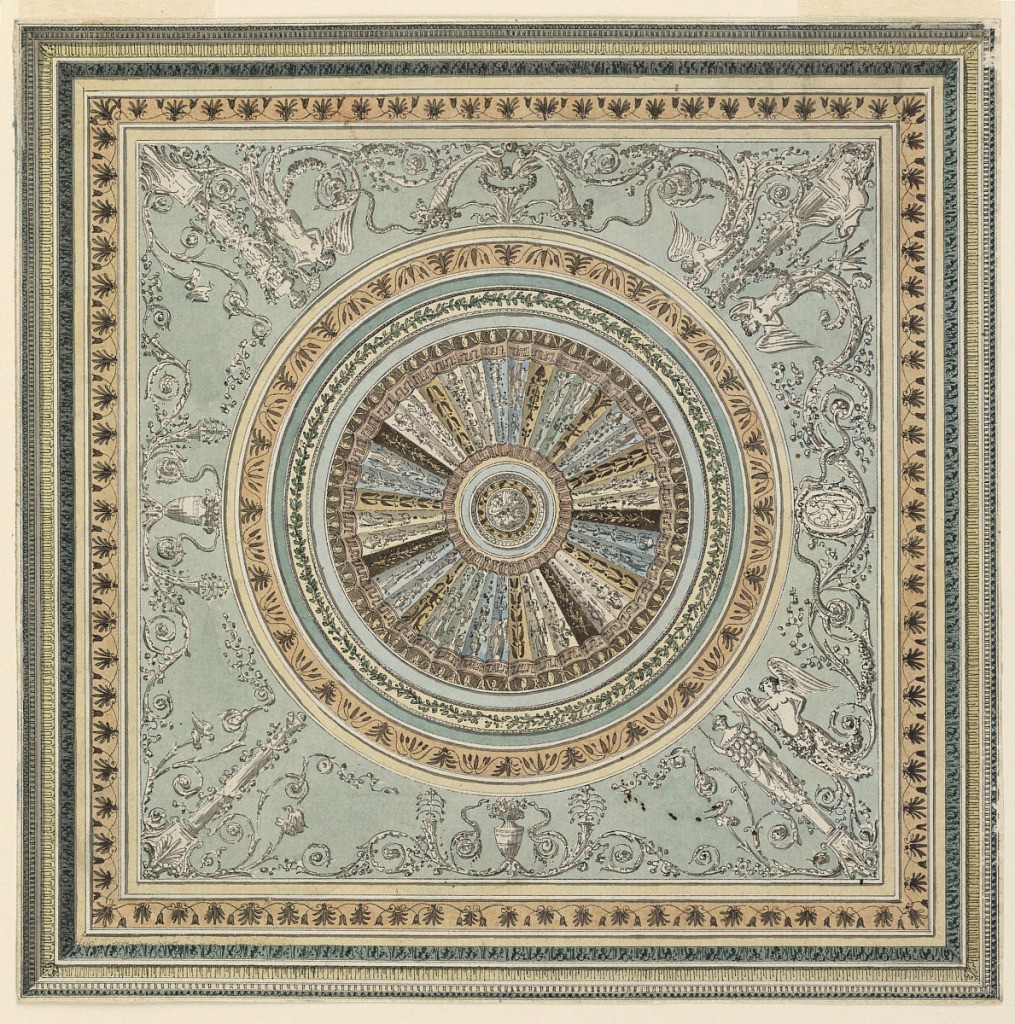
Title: Design for a Painted Ceiling
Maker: Charles Percier, French, 1764–1838
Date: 1790-1800
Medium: Pen and ink, brush and watercolor on paper
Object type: Drawing
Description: Series of moldings about border; circular element in center with tent motif and arabesques in interveneing spaces for which alternative suggestions are made.